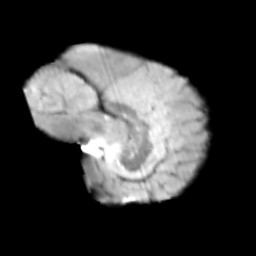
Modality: T2w
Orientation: sagittal
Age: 11
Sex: male
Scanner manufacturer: siemens
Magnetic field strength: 3 T
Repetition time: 3.8 s
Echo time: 0.07 s